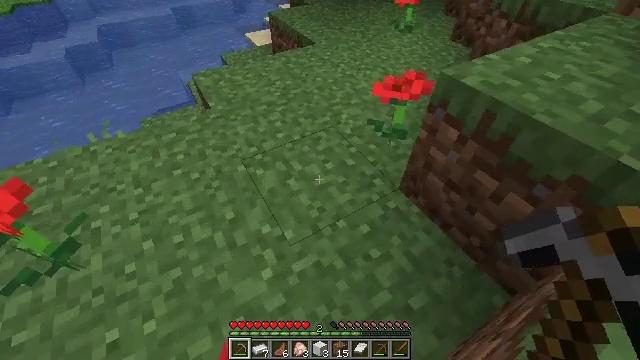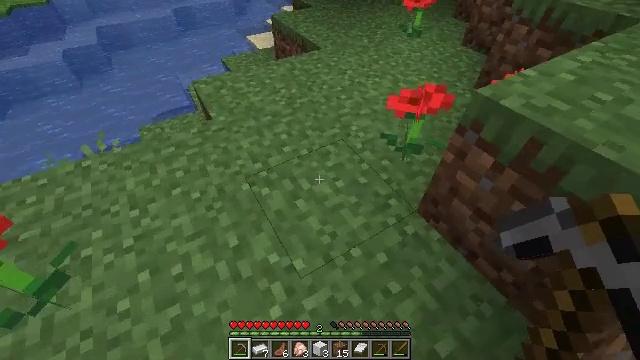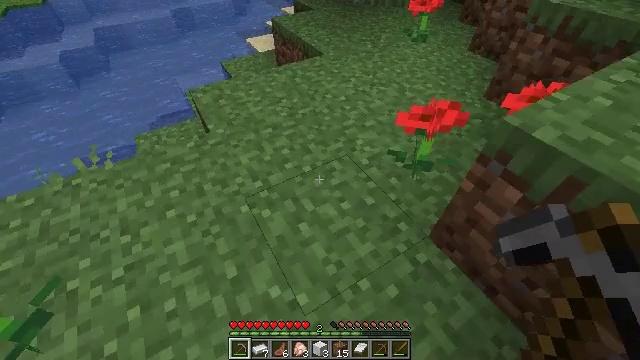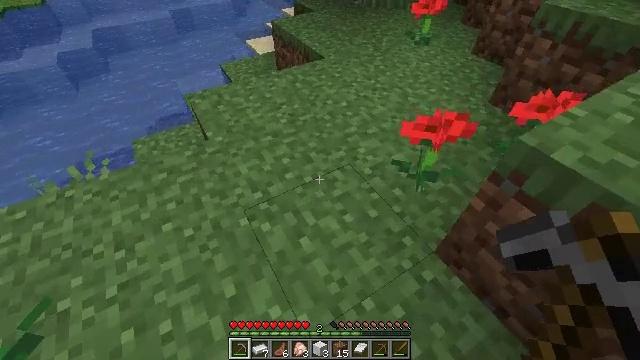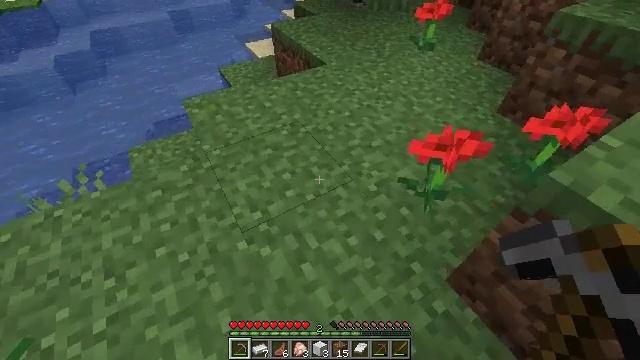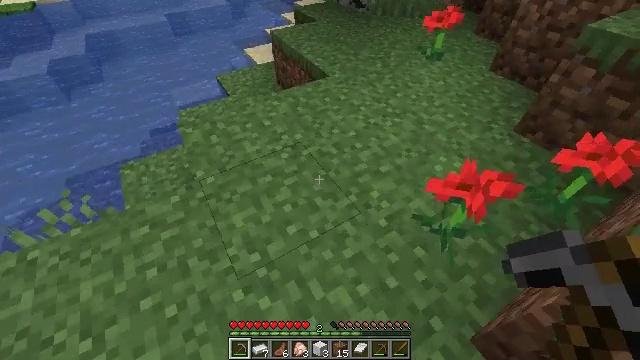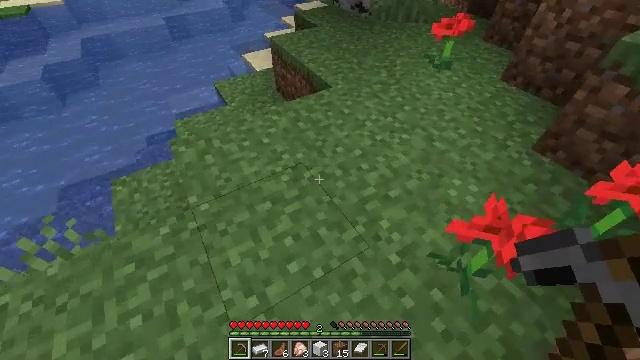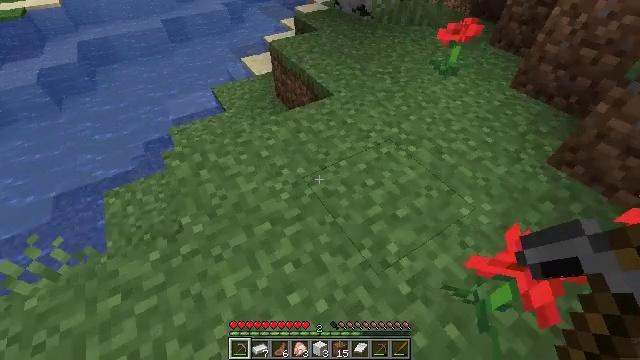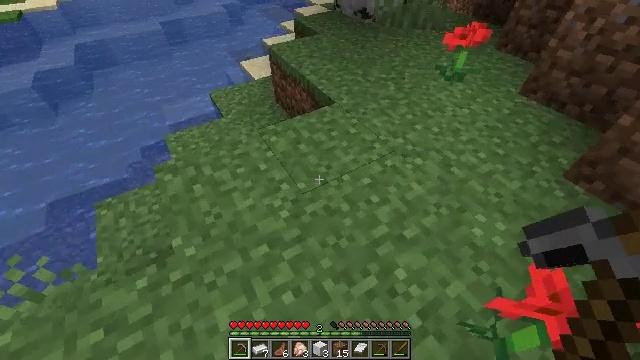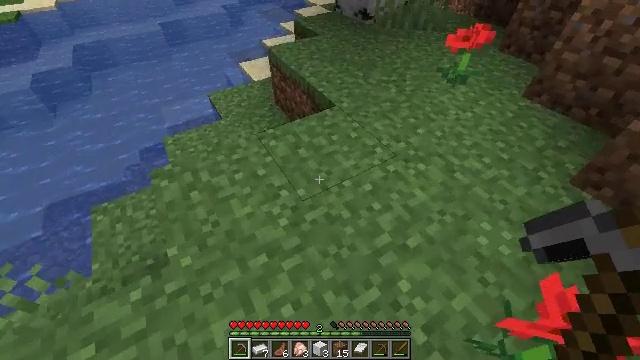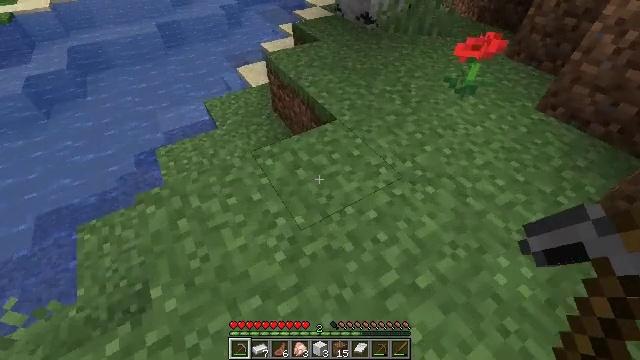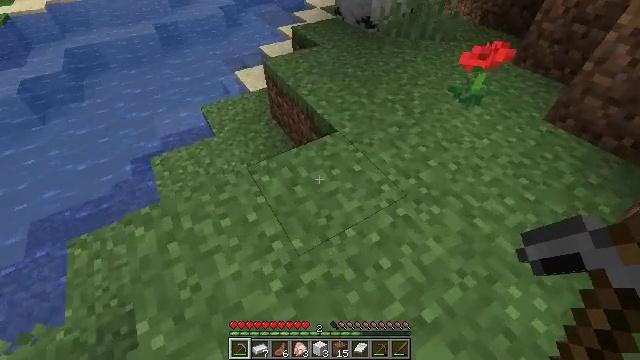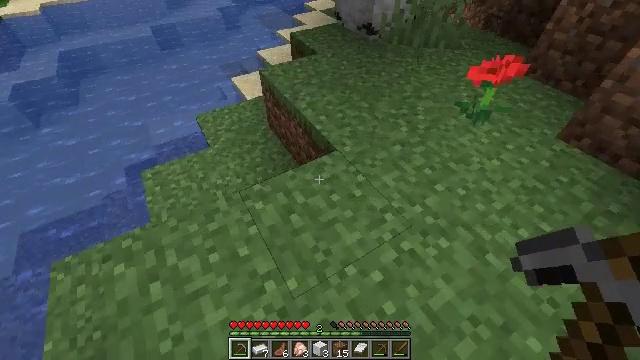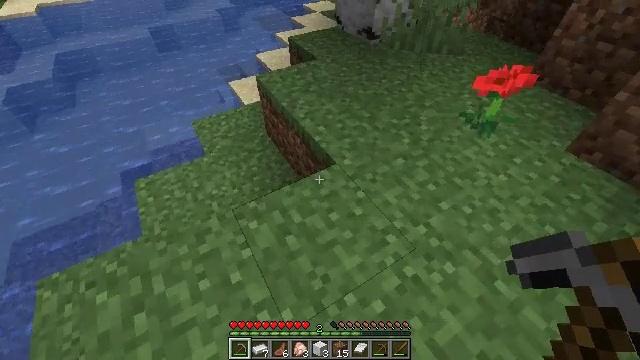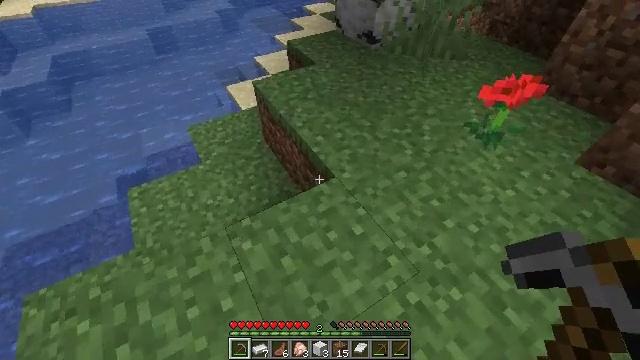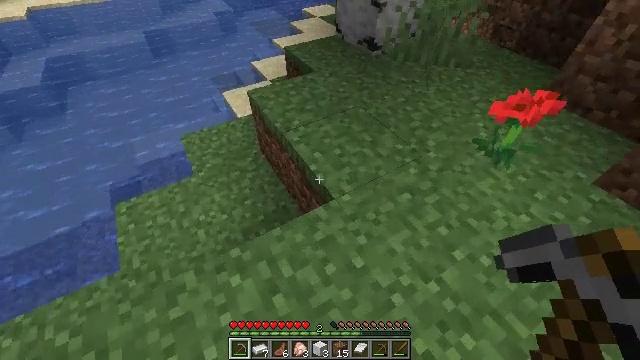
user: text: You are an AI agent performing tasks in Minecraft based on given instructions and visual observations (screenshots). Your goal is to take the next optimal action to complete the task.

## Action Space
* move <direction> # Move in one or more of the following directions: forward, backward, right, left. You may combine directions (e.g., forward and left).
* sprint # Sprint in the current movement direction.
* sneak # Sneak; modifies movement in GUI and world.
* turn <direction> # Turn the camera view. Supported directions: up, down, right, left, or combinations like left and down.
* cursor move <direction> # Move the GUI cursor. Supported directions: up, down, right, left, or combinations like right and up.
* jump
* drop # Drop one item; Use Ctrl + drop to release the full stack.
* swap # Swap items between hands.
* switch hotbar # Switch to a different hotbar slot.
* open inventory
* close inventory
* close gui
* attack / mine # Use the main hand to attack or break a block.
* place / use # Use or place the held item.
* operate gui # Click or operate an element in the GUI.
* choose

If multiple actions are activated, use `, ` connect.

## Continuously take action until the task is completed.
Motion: motion action
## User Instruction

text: Attack the chest to pick it up.
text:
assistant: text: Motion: move forward
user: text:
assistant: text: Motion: move forward
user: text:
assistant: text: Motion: move forward
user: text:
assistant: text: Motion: move forward
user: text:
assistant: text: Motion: move forward
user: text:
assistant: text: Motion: move forward
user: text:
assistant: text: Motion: move forward
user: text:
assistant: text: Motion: move forward
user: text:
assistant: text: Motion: move forward
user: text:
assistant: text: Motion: move forward
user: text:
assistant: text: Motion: move forward
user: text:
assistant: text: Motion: move forward
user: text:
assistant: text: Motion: move forward
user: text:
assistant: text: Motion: move forward
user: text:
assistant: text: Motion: move forward
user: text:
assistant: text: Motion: move forward
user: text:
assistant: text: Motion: move forward
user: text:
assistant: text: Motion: move forward
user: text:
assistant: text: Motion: move forward
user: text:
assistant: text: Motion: move forward
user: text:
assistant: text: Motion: move forward
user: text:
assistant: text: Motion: move forward
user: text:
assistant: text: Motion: move forward
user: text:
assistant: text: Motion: move forward
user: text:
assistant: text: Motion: move forward
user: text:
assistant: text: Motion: move forward
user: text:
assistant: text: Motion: move forward
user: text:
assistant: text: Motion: move forward
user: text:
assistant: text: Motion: move forward
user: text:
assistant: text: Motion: move forward